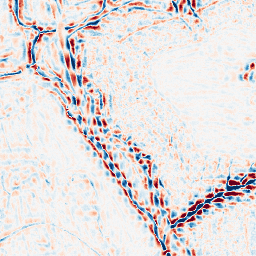
Category: wavelet
Decomposition family: wavelet_dwt
Decomposition parameters: wavelet: db4
level: 3
Upsampling method: regularized
Upsampling parameters: scale: 4
lambda_reg: 0.001
Upsampling scale: 4